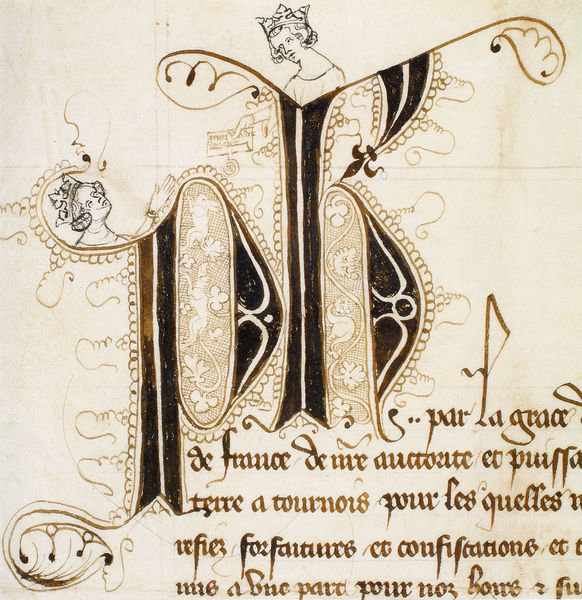
Titel: Pilippe VI modifiziert den Teller, die Mitgift seiner Frau Jeanne von Bourgogne
Institution: Paris, Archives nationales
Schlagwörter: blätter, frauen, ausschnitt, damen, köpfe, hund, tiere, leute, muster, ornament, gesichter, halten, hals, haare, personen, krone, affe, hase, ranken, deutschland, schrift, sepia, französisch, kaiser, könig, weib, detail, verzierung, katze, buch, initialen, titel, seite, text, buchstaben, tinte, verziert, schnörkel, brief, mittelalter, könige, königin, löwe, schriftstück, siegel, bulle, kronen, latein, initial, buchmalerei, kaligraphie, minuskel, p, inkunabeln, pk, kaiseer, gköpfe, kroneen